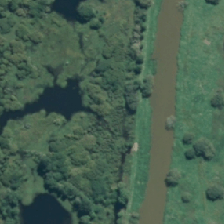
Land cover: herbaceous_freshwater_vege